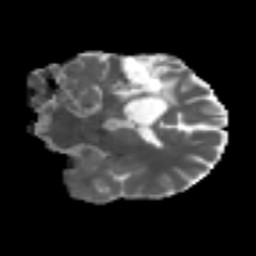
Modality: MD
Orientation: coronal
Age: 42
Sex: male
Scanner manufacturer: siemens
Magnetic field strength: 3 T
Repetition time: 4.5 s
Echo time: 0.103 s